Question: What is the reading of this measurement?
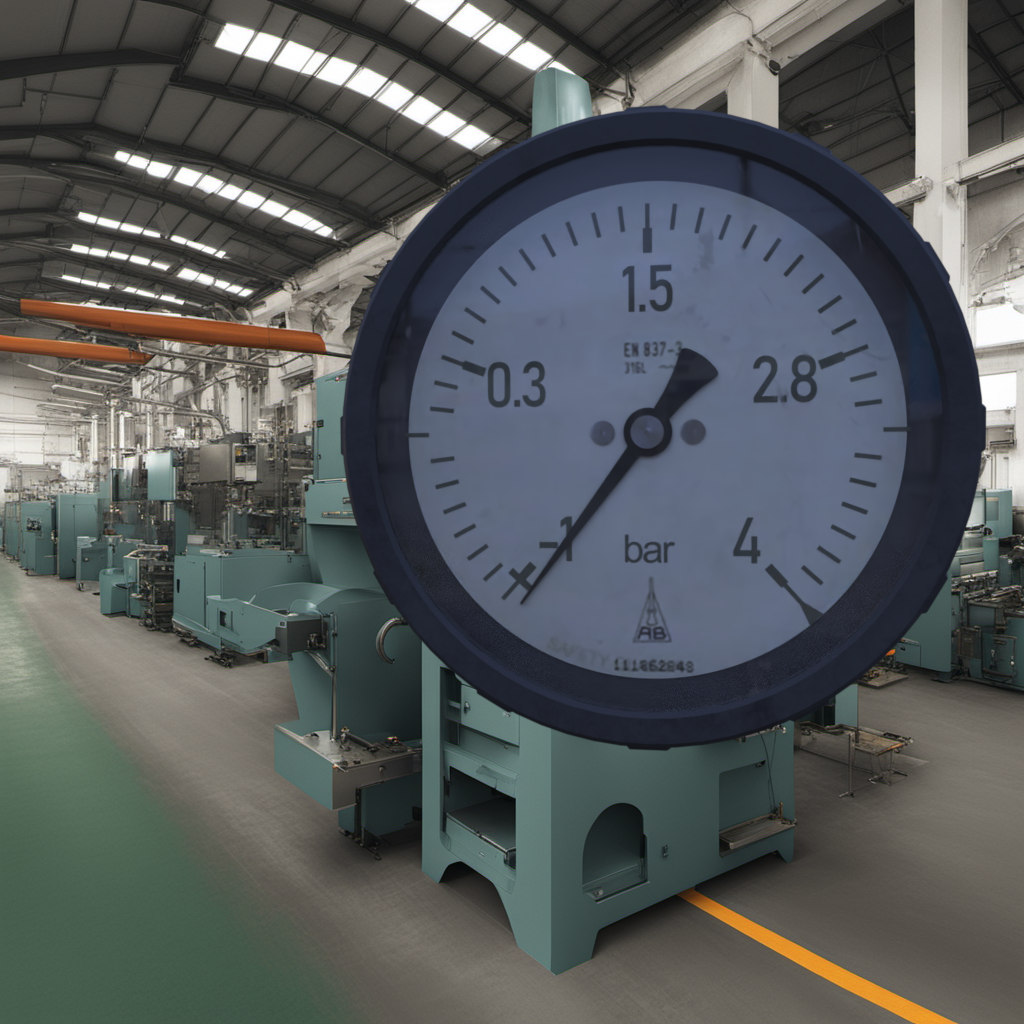
Answer: The result is -1.15
Question: What is the range of the measurement shown in the image?
Answer: The range is from -1 to 4
Question: What is the minimum and maximum value of this measurement?
Answer: The minimum value is -1 and the maximum value is 4